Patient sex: M
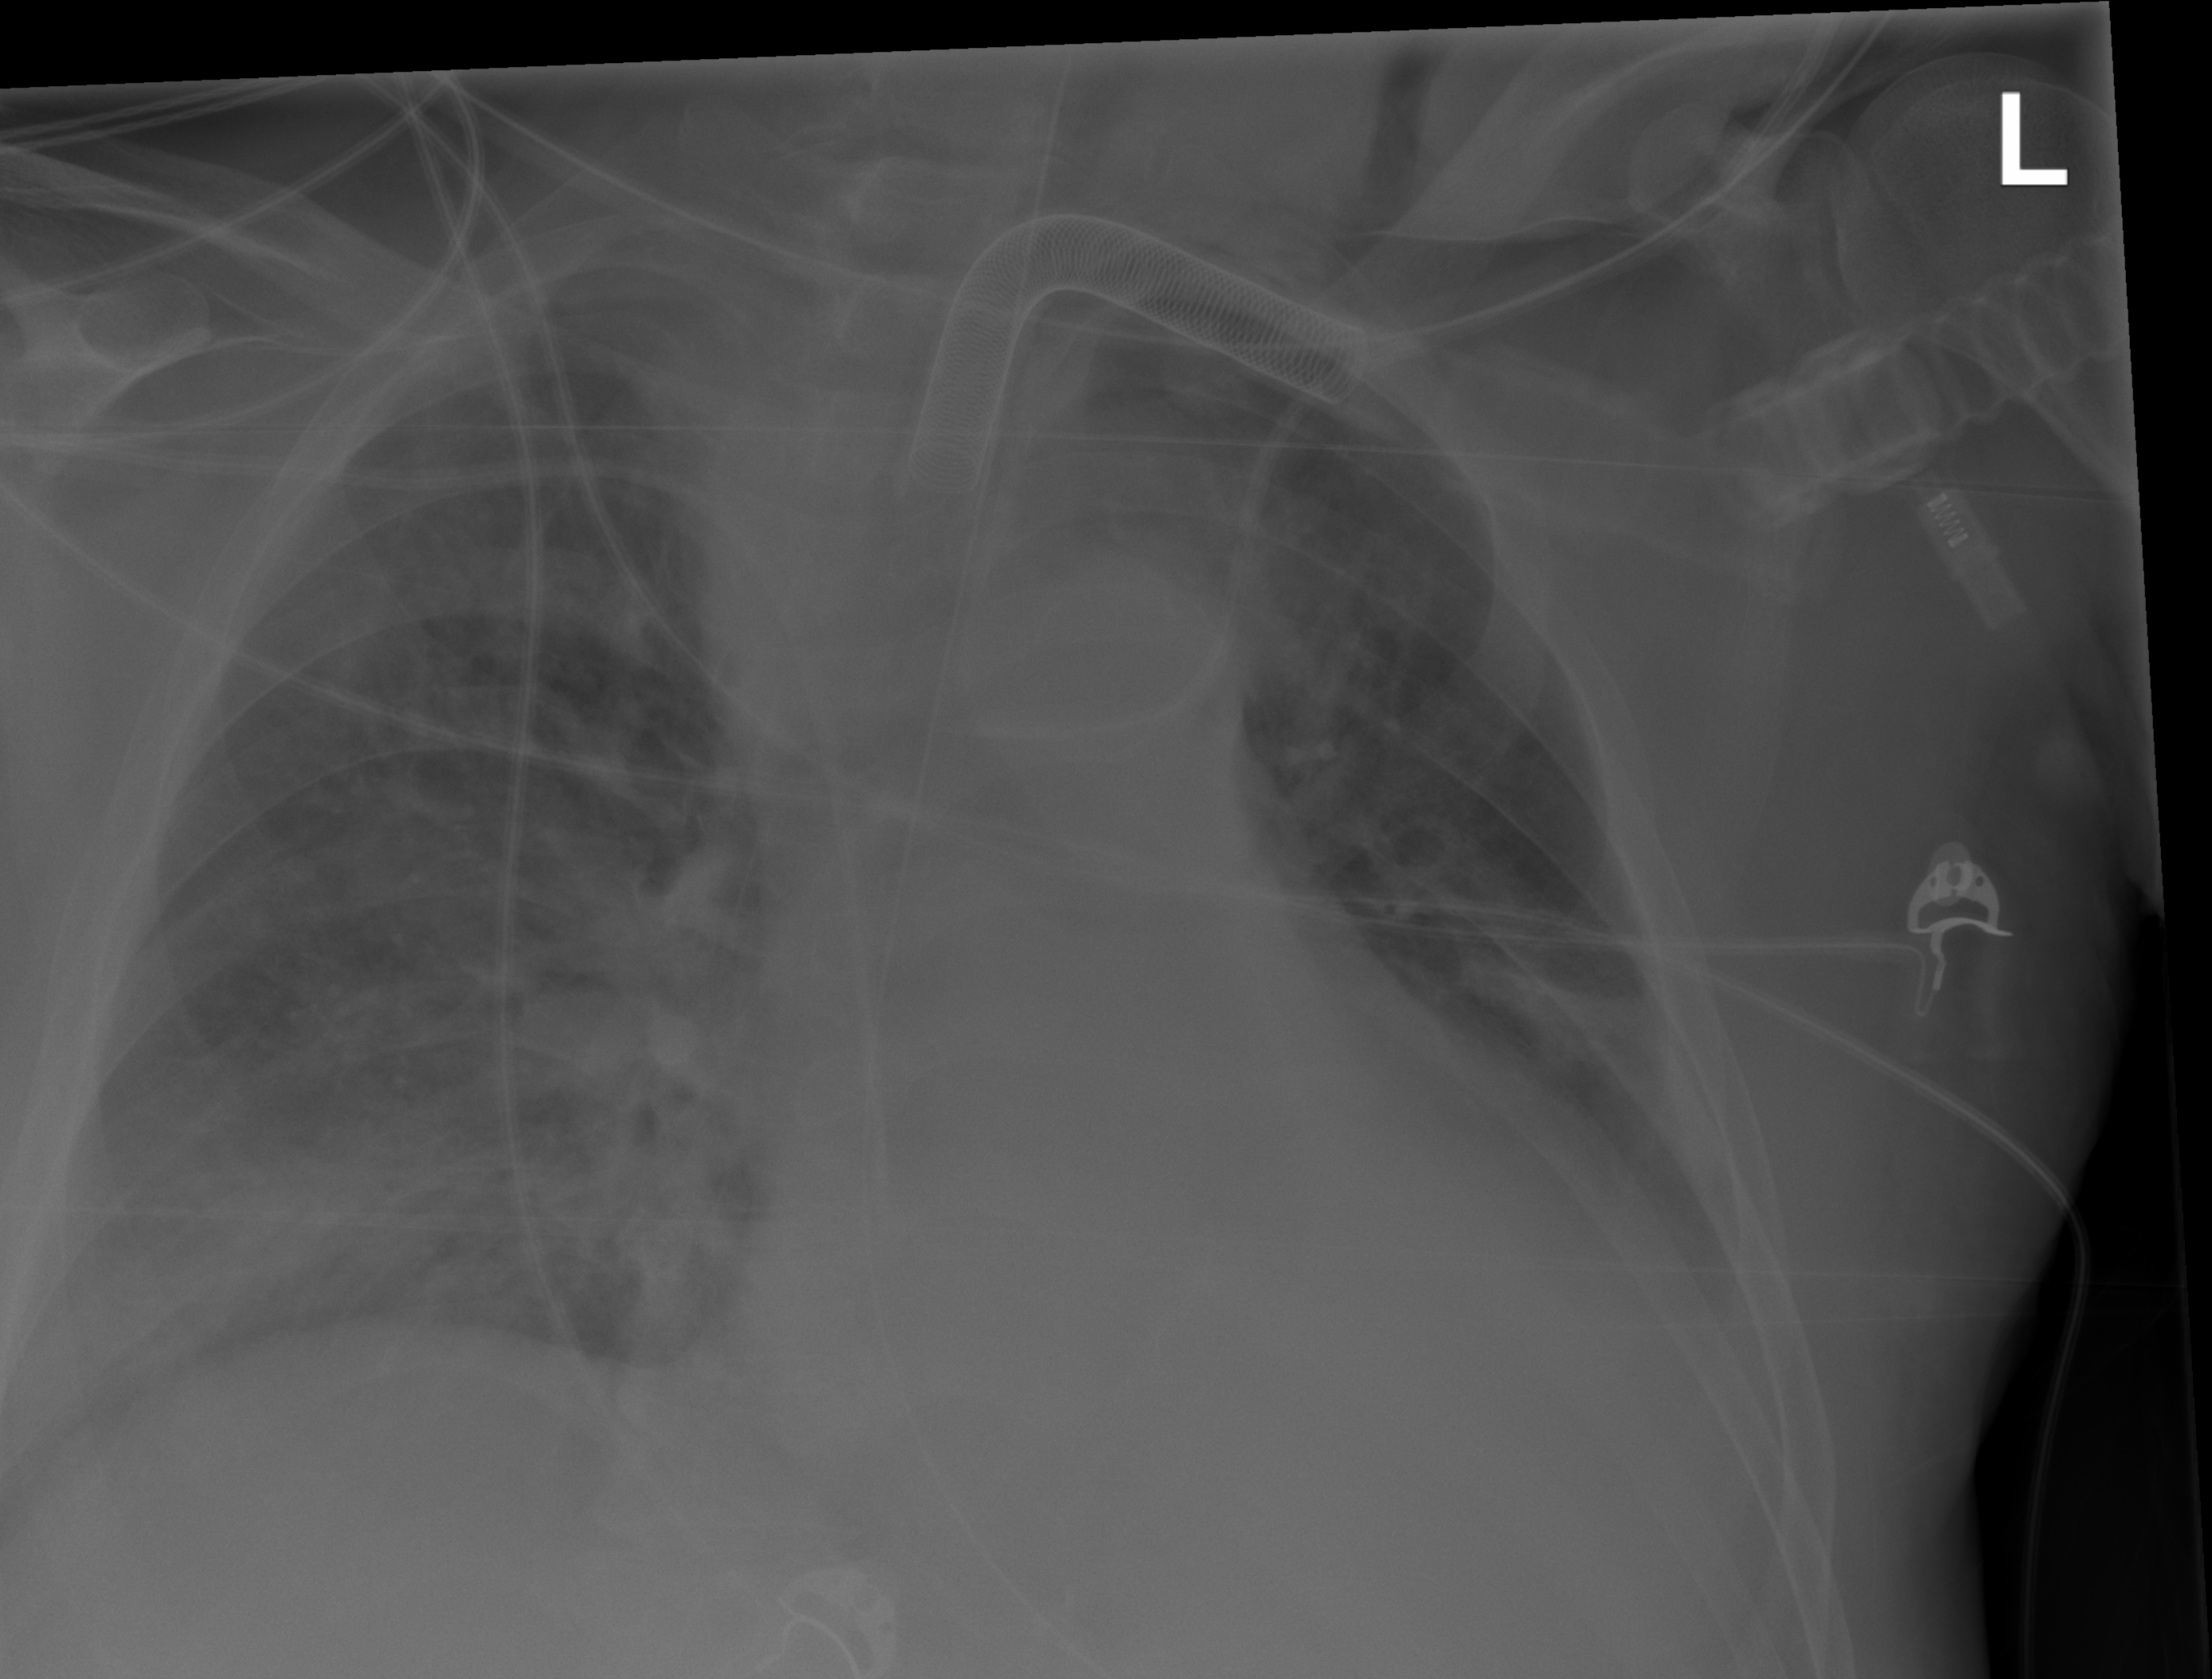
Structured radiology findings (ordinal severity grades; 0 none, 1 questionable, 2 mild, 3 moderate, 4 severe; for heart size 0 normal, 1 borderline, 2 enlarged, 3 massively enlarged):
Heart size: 2
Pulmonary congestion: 2
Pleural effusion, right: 0
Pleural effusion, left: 2
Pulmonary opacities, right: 2
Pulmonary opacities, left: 1
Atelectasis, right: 2
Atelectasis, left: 2